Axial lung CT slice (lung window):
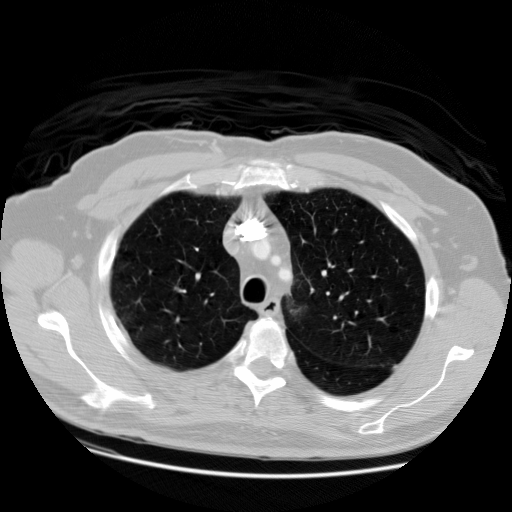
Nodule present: no